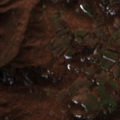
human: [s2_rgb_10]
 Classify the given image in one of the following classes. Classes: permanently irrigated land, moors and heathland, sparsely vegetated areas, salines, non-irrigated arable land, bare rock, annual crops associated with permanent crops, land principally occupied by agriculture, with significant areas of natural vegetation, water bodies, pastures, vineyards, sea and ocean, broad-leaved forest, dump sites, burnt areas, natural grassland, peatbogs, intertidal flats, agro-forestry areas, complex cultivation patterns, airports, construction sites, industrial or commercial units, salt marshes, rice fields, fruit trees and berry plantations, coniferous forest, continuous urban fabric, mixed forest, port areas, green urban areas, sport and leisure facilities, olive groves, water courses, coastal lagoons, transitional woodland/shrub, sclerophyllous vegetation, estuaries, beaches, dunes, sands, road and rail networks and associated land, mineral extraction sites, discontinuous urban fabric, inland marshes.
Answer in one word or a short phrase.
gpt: pastures, broad-leaved forest, transitional woodland/shrub